Question: My project consist of the main project and it uses a custom module I built for HTTP operations. I want to obfuscate my apk so I enabled minified to true in my both android project and module. But during runtime, I get classes in the module are not found error. Did I miss anything ?
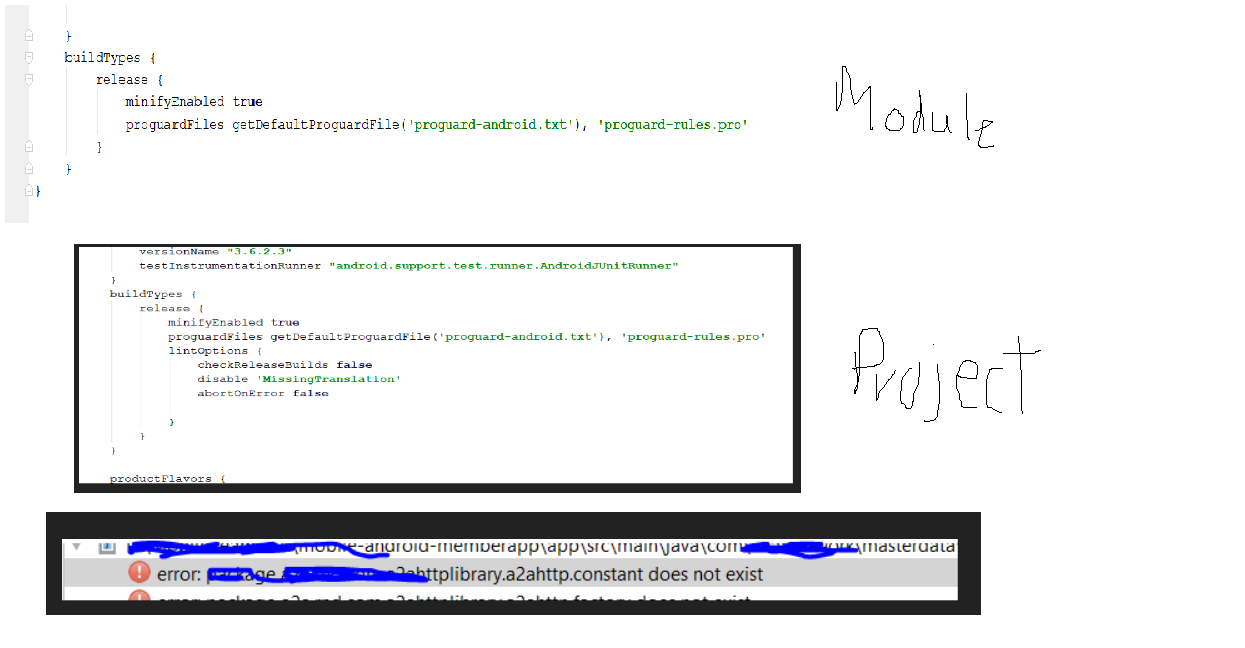
Answer: You need to modify your proguard file to not remove those classes.
add something like this
'''
# Keep these classes
-keep class httplibrary.a2ahttp.constant.** { *; }
'''
I can't read the error completely because you crossed a bunch of it out. However the code i provided should have the class path to what has been removed. If you add that to proguard, it will prevent it from moving those classes on you.